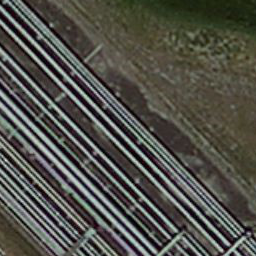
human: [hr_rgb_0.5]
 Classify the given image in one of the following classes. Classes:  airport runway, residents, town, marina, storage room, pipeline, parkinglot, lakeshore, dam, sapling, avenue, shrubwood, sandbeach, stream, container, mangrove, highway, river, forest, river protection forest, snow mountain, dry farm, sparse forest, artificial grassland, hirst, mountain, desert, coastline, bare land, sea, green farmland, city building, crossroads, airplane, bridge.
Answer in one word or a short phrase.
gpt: pipeline